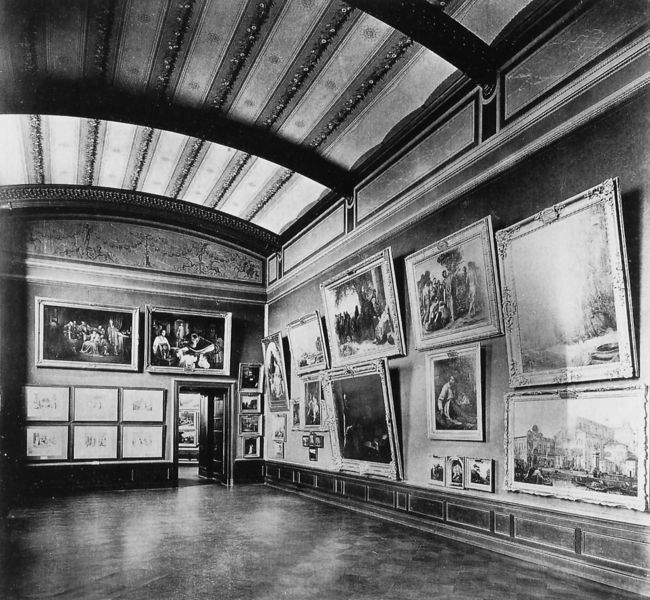
Titel: Nationalgalerie, Ausstellungssaal im dritten Geschoss mit Gemälden aus der Sammlung Wagener
Schlagwörter: gemälde, schatten, weiß, licht, raum, schwarz, tür, zimmer, schloss, wand, rahmen, boden, decke, bilder, bogen, fußboden, parkett, saal, glanz, verzierung, reflexion, galerie, halle, foto, schwarzweiß, kunst, ausstellung, sammlung, museum, hängung, klassik, gallerie, zeichnungen, gemäldesammlung, alte meister, lfoto